Question: <URL>
Above is the jsFiddle that has a lot of messy looking code in it.
Some properties of CSS are obviously being overwritten by other properties, and I can't tell (using 's ) what is causing it.
My actual HTML is in a . I would post it, but there is no data included in that.
'''
<div id="datagrids">
<asp:DataGrid ID="RollupDG" OnItemDataBound="DataGridYear_ItemDataBound" runat="server" AutoGenerateColumns="False" CellPadding="4" ForeColor="#333333" GridLines="None">
<AlternatingItemStyle BackColor="White" ForeColor="#284775" />
<Columns>
<asp:BoundColumn DataField="account" ItemStyle-HorizontalAlign="Left" Visible="True" />
<asp:TemplateColumn HeaderStyle-HorizontalAlign="Left" ItemStyle-HorizontalAlign="Left">
<ItemTemplate>
<asp:LinkButton ID="btnShowGLdetail" runat="server" OnCommand="catGLdetail" CommandArgument='<%# DataBinder.Eval(Container.DataItem, "account") %>' CommandName="All" Text='<%# DataBinder.Eval(Container.DataItem, "acctRollupName") %>' />
</ItemTemplate>
</asp:TemplateColumn>
<asp:TemplateColumn HeaderText="Jan" HeaderStyle-HorizontalAlign="Left" ItemStyle-HorizontalAlign="Left">
<ItemTemplate>
<asp:LinkButton ID="btnShowMonth1" runat="server" DataFormatString="{0:C}" OnCommand="catGLdetail" CommandArgument='<%# DataBinder.Eval(Container.DataItem, "account") %>' CommandName="1" Text='<%# DataBinder.Eval(Container.DataItem, "db_amount_01", "{0:C0}") %>' />
</ItemTemplate>
</asp:TemplateColumn>
<asp:TemplateColumn HeaderText="Feb" HeaderStyle-HorizontalAlign="Left" ItemStyle-HorizontalAlign="Left">
<ItemTemplate>
<asp:LinkButton ID="btnShowMonth2" runat="server" DataFormatString="{0:C}" OnCommand="catGLdetail" CommandArgument='<%# DataBinder.Eval(Container.DataItem, "account") %>' CommandName="2" Text='<%# DataBinder.Eval(Container.DataItem, "db_amount_02", "{0:C0}") %>' />
</ItemTemplate>
</asp:TemplateColumn>
<asp:TemplateColumn HeaderText="Mar" HeaderStyle-HorizontalAlign="Left" ItemStyle-HorizontalAlign="Left">
<ItemTemplate>
<asp:LinkButton ID="btnShowMonth3" runat="server" DataFormatString="{0:C}" OnCommand="catGLdetail" CommandArgument='<%# DataBinder.Eval(Container.DataItem, "account") %>' CommandName="3" Text='<%# DataBinder.Eval(Container.DataItem, "db_amount_03", "{0:C0}") %>' />
</ItemTemplate>
</asp:TemplateColumn>
<asp:TemplateColumn HeaderText="Apr" HeaderStyle-HorizontalAlign="Left" ItemStyle-HorizontalAlign="Left">
<ItemTemplate>
<asp:LinkButton ID="btnShowMonth4" runat="server" DataFormatString="{0:C}" OnCommand="catGLdetail" CommandArgument='<%# DataBinder.Eval(Container.DataItem, "account") %>' CommandName="4" Text='<%# DataBinder.Eval(Container.DataItem, "db_amount_04", "{0:C0}") %>' />
</ItemTemplate>
</asp:TemplateColumn>
<asp:TemplateColumn HeaderText="May" HeaderStyle-HorizontalAlign="Left" ItemStyle-HorizontalAlign="Left">
<ItemTemplate>
<asp:LinkButton ID="btnShowMonth5" runat="server" DataFormatString="{0:C}" OnCommand="catGLdetail" CommandArgument='<%# DataBinder.Eval(Container.DataItem, "account") %>' CommandName="5" Text='<%# DataBinder.Eval(Container.DataItem, "db_amount_05", "{0:C0}") %>' />
</ItemTemplate>
</asp:TemplateColumn>
<asp:TemplateColumn HeaderText="Jun" HeaderStyle-HorizontalAlign="Left" ItemStyle-HorizontalAlign="Left">
<ItemTemplate>
<asp:LinkButton ID="btnShowMonth6" runat="server" DataFormatString="{0:C}" OnCommand="catGLdetail" CommandArgument='<%# DataBinder.Eval(Container.DataItem, "account") %>' CommandName="6" Text='<%# DataBinder.Eval(Container.DataItem, "db_amount_06", "{0:C0}") %>' />
</ItemTemplate>
</asp:TemplateColumn>
<asp:TemplateColumn HeaderText="Jul" HeaderStyle-HorizontalAlign="Left" ItemStyle-HorizontalAlign="Left">
<ItemTemplate>
<asp:LinkButton ID="btnShowMonth7" runat="server" DataFormatString="{0:C}" OnCommand="catGLdetail" CommandArgument='<%# DataBinder.Eval(Container.DataItem, "account") %>' CommandName="7" Text='<%# DataBinder.Eval(Container.DataItem, "db_amount_07", "{0:C0}") %>' />
</ItemTemplate>
</asp:TemplateColumn>
<asp:TemplateColumn HeaderText="Aug" HeaderStyle-HorizontalAlign="Left" ItemStyle-HorizontalAlign="Left">
<ItemTemplate>
<asp:LinkButton ID="btnShowMonth8" runat="server" DataFormatString="{0:C}" OnCommand="catGLdetail" CommandArgument='<%# DataBinder.Eval(Container.DataItem, "account") %>' CommandName="8" Text='<%# DataBinder.Eval(Container.DataItem, "db_amount_08", "{0:C0}") %>' />
</ItemTemplate>
</asp:TemplateColumn>
<asp:TemplateColumn HeaderText="Sep" HeaderStyle-HorizontalAlign="Left" ItemStyle-HorizontalAlign="Left">
<ItemTemplate>
<asp:LinkButton ID="btnShowMonth9" runat="server" DataFormatString="{0:C}" OnCommand="catGLdetail" CommandArgument='<%# DataBinder.Eval(Container.DataItem, "account") %>' CommandName="9" Text='<%# DataBinder.Eval(Container.DataItem, "db_amount_09", "{0:C0}") %>' />
</ItemTemplate>
</asp:TemplateColumn>
<asp:TemplateColumn HeaderText="Oct" HeaderStyle-HorizontalAlign="Left" ItemStyle-HorizontalAlign="Left">
<ItemTemplate>
<asp:LinkButton ID="btnShowMonth10" runat="server" DataFormatString="{0:C}" OnCommand="catGLdetail" CommandArgument='<%# DataBinder.Eval(Container.DataItem, "account") %>' CommandName="10" Text='<%# DataBinder.Eval(Container.DataItem, "db_amount_10", "{0:C0}") %>' />
</ItemTemplate>
</asp:TemplateColumn>
<asp:TemplateColumn HeaderText="Nov" HeaderStyle-HorizontalAlign="Left" ItemStyle-HorizontalAlign="Left">
<ItemTemplate>
<asp:LinkButton ID="btnShowMonth11" runat="server" DataFormatString="{0:C}" OnCommand="catGLdetail" CommandArgument='<%# DataBinder.Eval(Container.DataItem, "account") %>' CommandName="11" Text='<%# DataBinder.Eval(Container.DataItem, "db_amount_11", "{0:C0}") %>' />
</ItemTemplate>
</asp:TemplateColumn>
<asp:TemplateColumn HeaderText="Dec" HeaderStyle-HorizontalAlign="Left" ItemStyle-HorizontalAlign="Left">
<ItemTemplate>
<asp:LinkButton ID="btnShowMonth12" runat="server" DataFormatString="{0:C}" OnCommand="catGLdetail" CommandArgument='<%# DataBinder.Eval(Container.DataItem, "account") %>' CommandName="12" Text='<%# DataBinder.Eval(Container.DataItem, "db_amount_12", "{0:C0}") %>' />
</ItemTemplate>
</asp:TemplateColumn>
<asp:BoundColumn DataField="annualBudget" DataFormatString="{0:C0}" HeaderText="Budget" HeaderStyle-HorizontalAlign="Left" ItemStyle-HorizontalAlign="Left" />
<asp:BoundColumn DataField="YTD" DataFormatString="{0:C0}" HeaderText="YTD" HeaderStyle-HorizontalAlign="Left" ItemStyle-HorizontalAlign="Left" />
<asp:BoundColumn DataField="Annualized" DataFormatString="{0:C0}" HeaderText="Annualized" HeaderStyle-HorizontalAlign="Left" ItemStyle-HorizontalAlign="Left" />
<asp:BoundColumn DataField="OverUnder" DataFormatString="{0:C0}" HeaderText="Variance" HeaderStyle-HorizontalAlign="Left" ItemStyle-HorizontalAlign="Left" />
<asp:BoundColumn DataField="account" ItemStyle-HorizontalAlign="Left" Visible="False" />
<asp:BoundColumn DataField="acctRollupName" ItemStyle-HorizontalAlign="Left" Visible="False" />
<asp:BoundColumn DataField="accountCategory" ItemStyle-HorizontalAlign="Left" Visible="False" />
</Columns>
<EditItemStyle BackColor="#999999" />
<FooterStyle BackColor="#5D7B9D" Font-Bold="True" ForeColor="White" />
<HeaderStyle BackColor="#5D7B9D" Font-Bold="True" ForeColor="White" />
<ItemStyle BackColor="#F7F6F3" ForeColor="#333333" />
<PagerStyle BackColor="#284775" ForeColor="White" HorizontalAlign="Center" />
<SelectedItemStyle BackColor="#E2DED6" Font-Bold="True" ForeColor="#333333" />
</asp:DataGrid>
<!-- Datagrid containing quarterly GL data -->
<b><asp:Label ID="LabelAccount" runat="server" /></b>
<asp:DataGrid ID="QuarterDG" runat="server" AutoGenerateColumns="False" OnItemDataBound="DataGridQuarter_ItemDataBound" CellPadding="4" ForeColor="#333333" GridLines="None">
<AlternatingItemStyle BackColor="White" ForeColor="#284775" />
<Columns>
<asp:BoundColumn DataField="account" ItemStyle-HorizontalAlign="Left" Visible="True" />
<asp:TemplateColumn ItemStyle-HorizontalAlign="Left">
<ItemTemplate>
<asp:LinkButton ID="btnShowGLdetail" runat="server" OnCommand="catGLdetail" CommandArgument='<%# DataBinder.Eval(Container.DataItem, "account") %>' CommandName="All" Text='<%# DataBinder.Eval(Container.DataItem, "acctRollupName") %>' />
</ItemTemplate>
</asp:TemplateColumn>
<asp:TemplateColumn HeaderText="Q1" HeaderStyle-HorizontalAlign="Left" ItemStyle-HorizontalAlign="Left">
<ItemTemplate>
<asp:LinkButton ID="btnShowQ1" runat="server" DataFormatString="{0:C}" OnCommand="catGLdetail" CommandArgument='<%# DataBinder.Eval(Container.DataItem, "account") %>' CommandName="Q1" Text='<%# DataBinder.Eval(Container.DataItem, "Q1", "{0:C0}") %>' />
</ItemTemplate>
</asp:TemplateColumn>
<asp:TemplateColumn HeaderText="Q2" HeaderStyle-HorizontalAlign="Left" ItemStyle-HorizontalAlign="Left">
<ItemTemplate>
<asp:LinkButton ID="btnShowQ2" runat="server" DataFormatString="{0:C}" OnCommand="catGLdetail" CommandArgument='<%# DataBinder.Eval(Container.DataItem, "account") %>' CommandName="Q2" Text='<%# DataBinder.Eval(Container.DataItem, "Q2", "{0:C0}") %>' />
</ItemTemplate>
</asp:TemplateColumn>
<asp:TemplateColumn HeaderText="Q3" HeaderStyle-HorizontalAlign="Left" ItemStyle-HorizontalAlign="Left">
<ItemTemplate>
<asp:LinkButton ID="btnShowQ3" runat="server" DataFormatString="{0:C}" OnCommand="catGLdetail" CommandArgument='<%# DataBinder.Eval(Container.DataItem, "account") %>' CommandName="Q3" Text='<%# DataBinder.Eval(Container.DataItem, "Q3", "{0:C0}") %>' />
</ItemTemplate>
</asp:TemplateColumn>
<asp:TemplateColumn HeaderText="Q4" HeaderStyle-HorizontalAlign="Left" ItemStyle-HorizontalAlign="Left">
<ItemTemplate>
<asp:LinkButton ID="btnShowQ4" runat="server" DataFormatString="{0:C}" OnCommand="catGLdetail" CommandArgument='<%# DataBinder.Eval(Container.DataItem, "account") %>' CommandName="Q4" Text='<%# DataBinder.Eval(Container.DataItem, "Q4", "{0:C0}") %>' />
</ItemTemplate>
</asp:TemplateColumn>
<asp:BoundColumn DataField="annualBudget" DataFormatString="{0:C0}" HeaderText="Budget" HeaderStyle-HorizontalAlign="Left" ItemStyle-HorizontalAlign="Left" />
<asp:BoundColumn DataField="YTD" DataFormatString="{0:C0}" HeaderText="YTD" HeaderStyle-HorizontalAlign="Left" ItemStyle-HorizontalAlign="Left" />
<asp:BoundColumn DataField="Annualized" DataFormatString="{0:C0}" HeaderText="Annualized" HeaderStyle-HorizontalAlign="Left" ItemStyle-HorizontalAlign="Left" />
<asp:BoundColumn DataField="OverUnder" DataFormatString="{0:C0}" HeaderText="Variance" HeaderStyle-HorizontalAlign="Left" ItemStyle-HorizontalAlign="Left" />
<asp:BoundColumn DataField="account" ItemStyle-HorizontalAlign="Left" Visible="False" />
<asp:BoundColumn DataField="acctRollupName" ItemStyle-HorizontalAlign="Left" Visible="False" />
<asp:BoundColumn DataField="accountCategory" ItemStyle-HorizontalAlign="Left" Visible="False" />
</Columns>
<EditItemStyle BackColor="#999999" />
<FooterStyle BackColor="#5D7B9D" Font-Bold="True" ForeColor="White" />
<HeaderStyle BackColor="#5D7B9D" Font-Bold="True" ForeColor="White" />
<ItemStyle BackColor="#F7F6F3" ForeColor="#333333" />
<PagerStyle BackColor="#284775" ForeColor="White" HorizontalAlign="Center" />
<SelectedItemStyle BackColor="#E2DED6" Font-Bold="True" ForeColor="#333333" />
</asp:DataGrid>
<asp:Label ID="DetailSecurityNote" runat="server" Text="Note: This list contains only those transactions to which you are authorized." Visible="false" /><br />
<br />
<!-- Table container for detail GL filter like Excel autofilter -->
<table id="LawsonFilter" runat="server" style="border:1px solid; padding:0px; width:950px;">
<tr id="row1" runat="server">
<td id="cell1" runat="server" width="150" align="middle">
Date: <asp:DropDownList ID="ddlDate" runat="server" OnSelectedIndexChanged="LawsonFilterEvent" AutoPostBack="true" />
</td>
<td id="cell2" runat="server" width="150" align="middle">
Code: <asp:DropDownList ID="ddlCode" runat="server" OnSelectedIndexChanged="LawsonFilterEvent" AutoPostBack="true" />
</td>
<td id="cell3" runat="server" width="400" align="middle">
Vendor: <asp:DropDownList ID="ddlCompany" runat="server" OnSelectedIndexChanged="LawsonFilterEvent" AutoPostBack="true" />
</td>
</tr>
</table>
<!-- Datagrid containing detail GL data -->
<asp:DataGrid ID="glDetailDG" runat="server" AutoGenerateColumns="False" Width="950px" AllowSorting="True" OnSortCommand="LawsonSortEvent" CellPadding="4" ForeColor="#333333" GridLines="None">
<AlternatingItemStyle BackColor="White" ForeColor="#284775" />
<Columns>
<asp:BoundColumn DataField="transdate" DataFormatString="{0:MM/dd/yyyy}" SortExpression="transdate" HeaderText="Date" HeaderStyle-HorizontalAlign="Left" ItemStyle-HorizontalAlign="Left" />
<asp:BoundColumn DataField="GLaccount" SortExpression="GLaccount" HeaderText="Account" HeaderStyle-HorizontalAlign="Left" ItemStyle-HorizontalAlign="Left" />
<asp:BoundColumn DataField="accountDesc" SortExpression="GLaccount" HeaderText="Desc" HeaderStyle-HorizontalAlign="Left" ItemStyle-HorizontalAlign="Left" />
<asp:BoundColumn DataField="company" SortExpression="company" HeaderText="Vendor" HeaderStyle-HorizontalAlign="Left" ItemStyle-HorizontalAlign="Left" />
<asp:TemplateColumn HeaderText="Invoice" HeaderStyle-HorizontalAlign="Left" ItemStyle-HorizontalAlign="Left">
<ItemTemplate>
<asp:HyperLink ID="btnShowInvoice" NavigateUrl='<%# "Default.aspx?apinvoice="+DataBinder.Eval(Container.DataItem, "apinvoice")+"&vendornum="+DataBinder.Eval(Container.DataItem, "vendornum") %>' Text='<%# DataBinder.Eval(Container.DataItem, "apinvoice") %>' Target="_new" runat="server" />
</ItemTemplate>
</asp:TemplateColumn>
<asp:BoundColumn DataField="amount" DataFormatString="{0:C}" HeaderText="Amount" HeaderStyle-HorizontalAlign="Left" ItemStyle-HorizontalAlign="Left" />
</Columns>
<EditItemStyle BackColor="#999999" />
<FooterStyle BackColor="#5D7B9D" Font-Bold="True" ForeColor="White" />
<HeaderStyle BackColor="#5D7B9D" Font-Bold="True" ForeColor="White" />
<ItemStyle BackColor="#F7F6F3" ForeColor="#333333" />
<PagerStyle BackColor="#284775" ForeColor="White" HorizontalAlign="Center" />
<SelectedItemStyle BackColor="#E2DED6" Font-Bold="True" ForeColor="#333333" />
</asp:DataGrid>
</div>
'''
Nothing above (that I can see) should cause my '<table>' to have the CSS Property that is showing me.

Instead, I just went to "View Source" and copied all of it in there except for the binary DLL.
My CSS skills are OK until items start having different types of 'position' attributes or until certain HTML features have overlapping properties that cancel out what I'm trying to do.
Does anyone know how to get the table in the jsFiddle link at the top to have scroll bars? I have tried setting the in both the '<table>' and '<tbody>' controls. Developer Tools shows it there, too, but the HTML does not have it.
## What am I doing wrong?
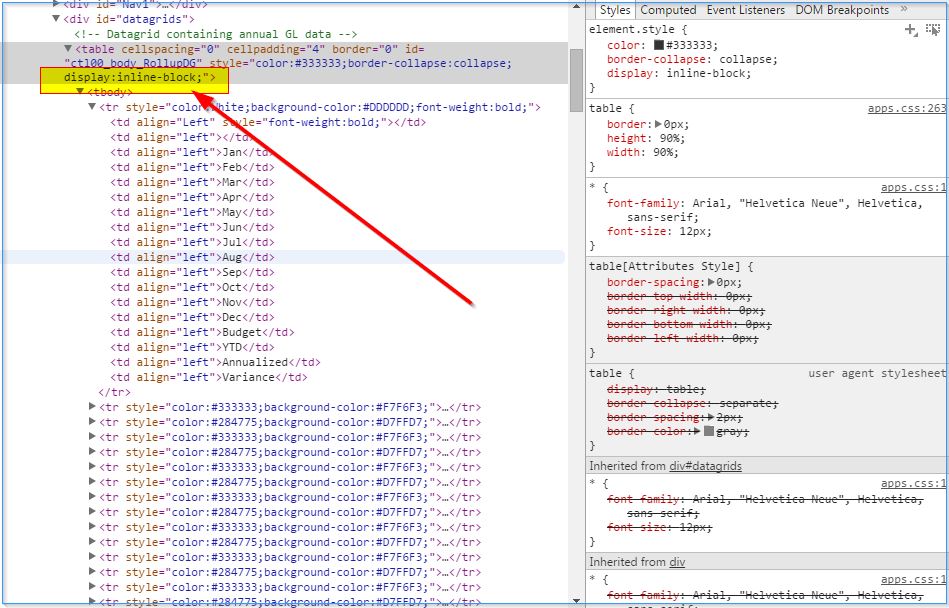
Answer: You need to have the: 'overflow: auto;' in the containing div's css, not the table itself, as shown here: <URL>. You also have to define a fixed width and height in the container for the scrollbars to work.
Side note:
"My CSS skills are OK until items start having different types of position attributes or until certain HTML features have overlapping properties that cancel out what I'm trying to do."
You can always (I recommend limited usage) use "!important" with a value to override any other styling. Here is an article on that:
<URL>